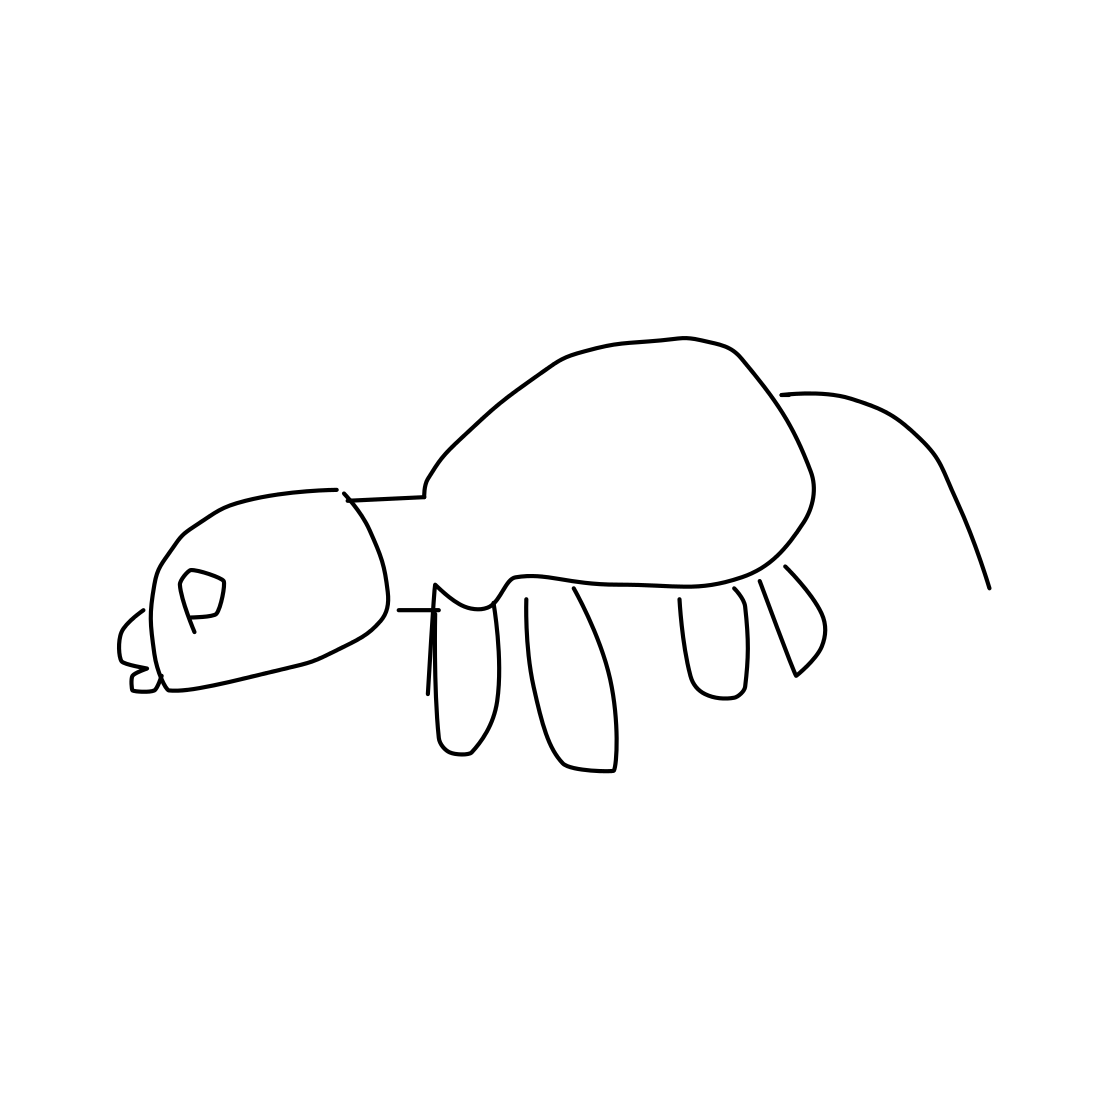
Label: pig